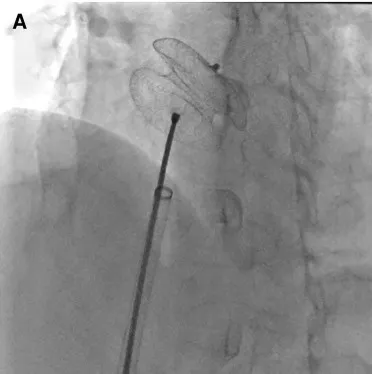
Percutaneous redeployment of the ASO device. Fluoroscopy revealed the 26 mm occluder was sent into the left atrium and the two sides of the occluder were successfully deployed on both sides of the defect , the position, and ,shape of the redeployed occluder (white arrow) were found to be optimum.
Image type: radiology (x_ray)